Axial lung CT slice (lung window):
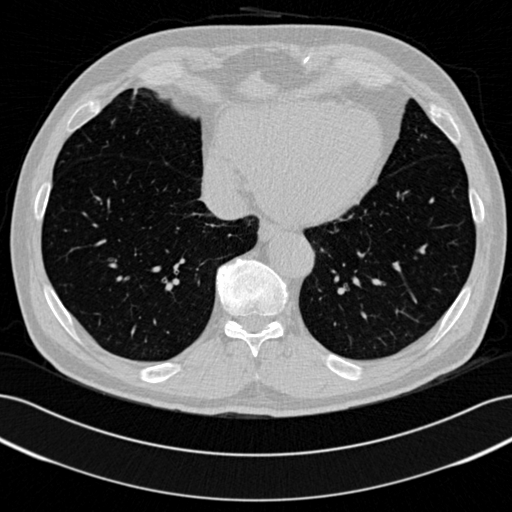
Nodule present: no